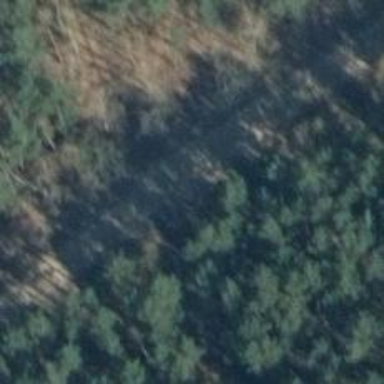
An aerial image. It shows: Dirt track road with grade 4 tracktype.